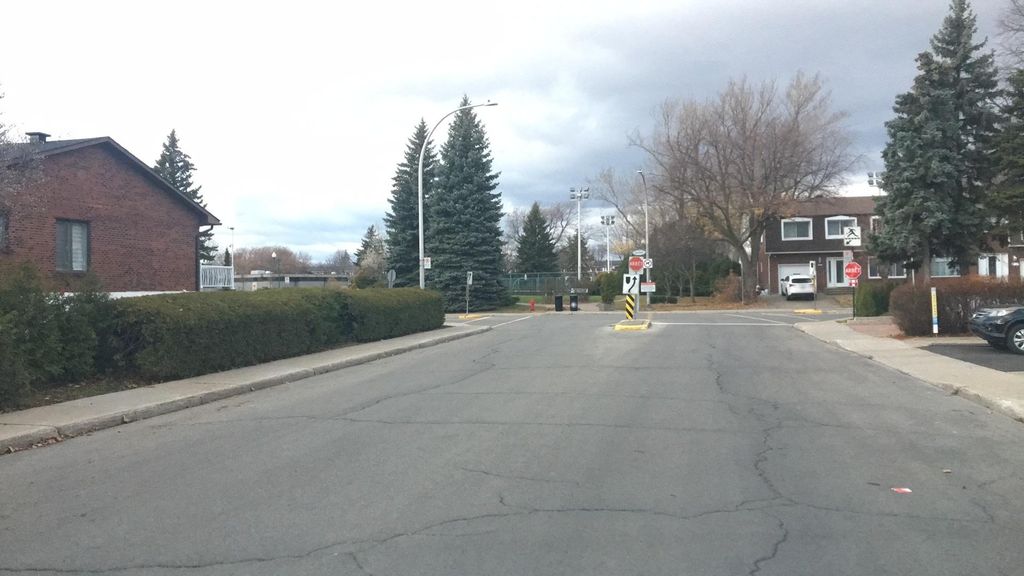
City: montreal